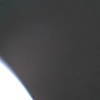
Label: space